Question: Suppose you have a n x n gaming board and you have a character that can move like a knight on a chess board except he can't move up or left. And each block he moves to has a value which can be accumulated to his points. The player is trying to maximize points and reach T
I came up with a solution but im wondering where it could fail and its run time.
My idea was to create a directed weighted graph (points as weights) to each possible destination and run Dijkstra's algorithm on the graph, however instead of shortest path, we
try and find the longest path.

I am guessing the run-time would be O (some thing + |E|+|V|log||V|)
Im not sure what something is.
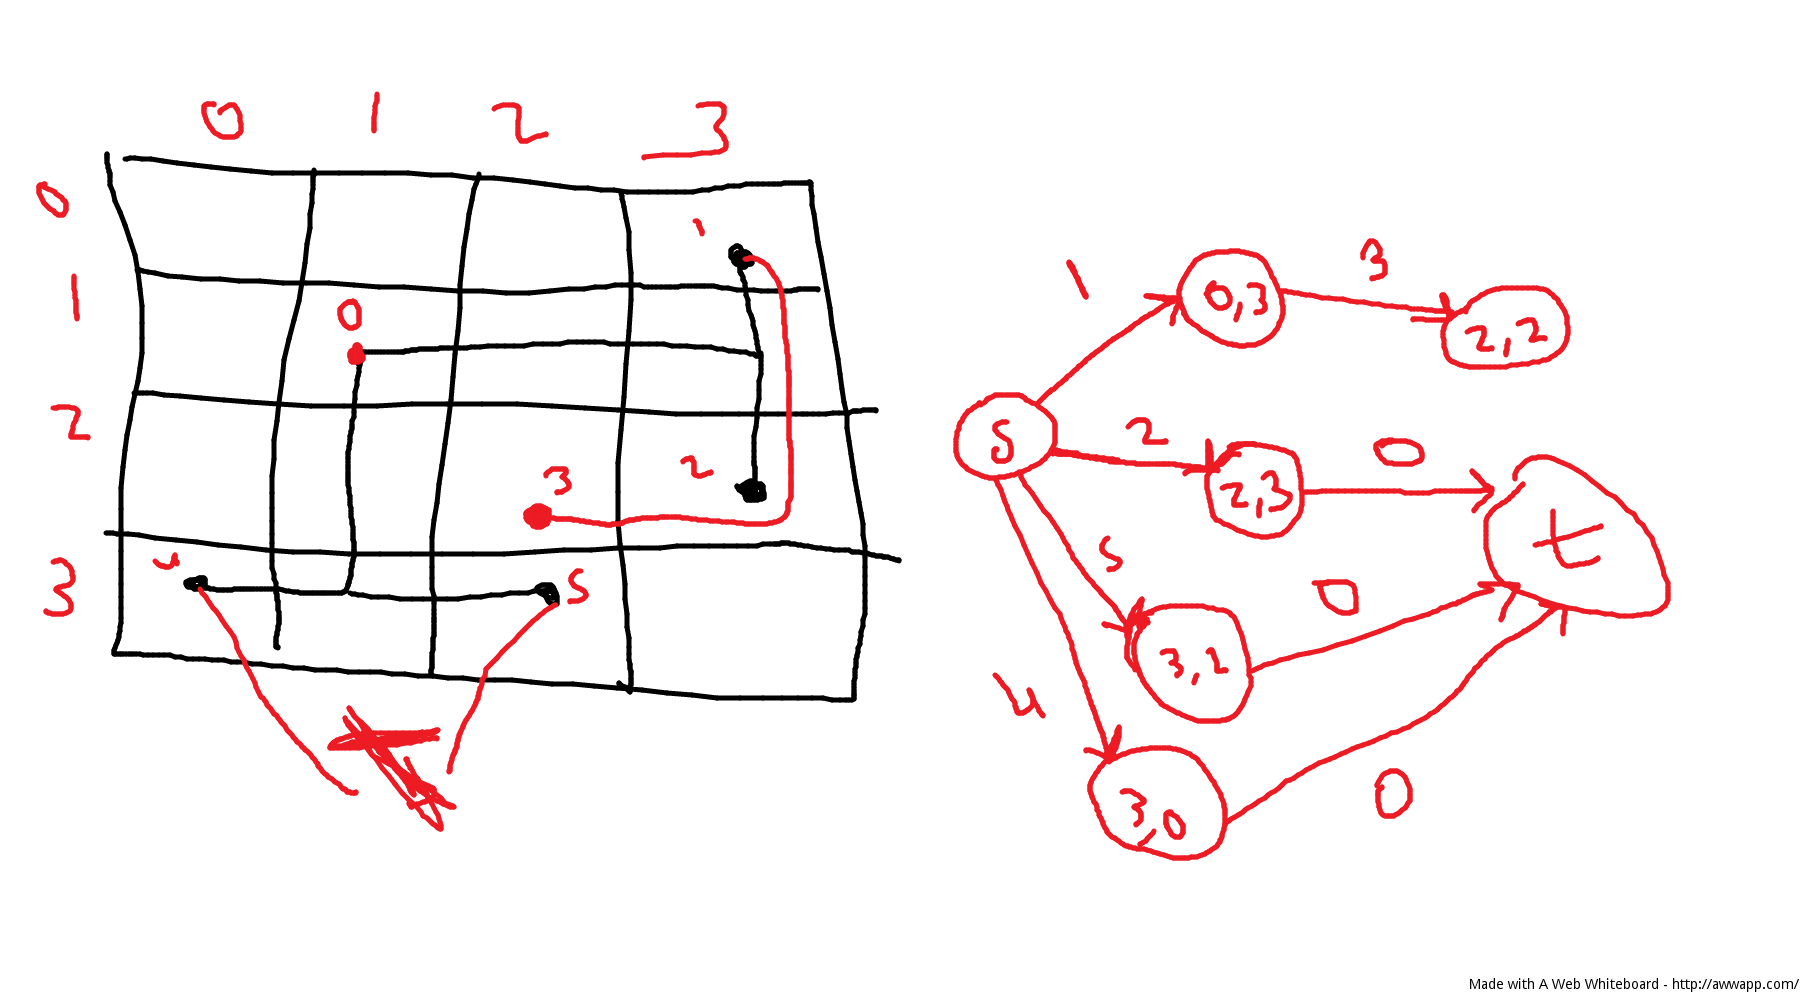
Answer: Dijkstra is not good for finding maximum path. In ordrer to find the maximum path you should multiply each edge weight by '-1' and it is well known that dijkstra does not operate correctly on graph with negative weight edges. Instead you will need to use <URL>' as stated in the wikipedia article.